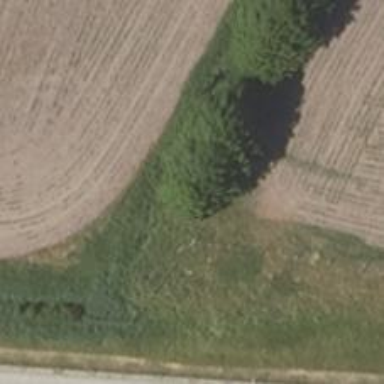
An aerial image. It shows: Row of deciduous broadleaved trees.